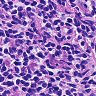
Metastatic tissue present: no